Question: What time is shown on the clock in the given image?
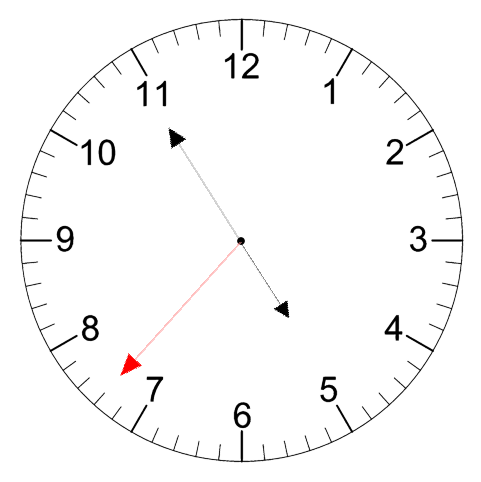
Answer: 04:54:37